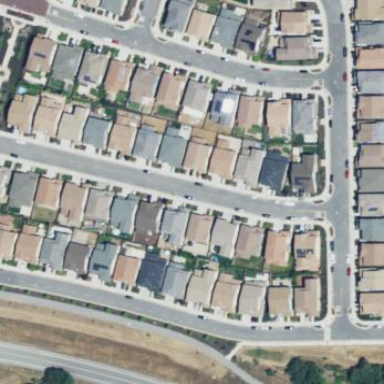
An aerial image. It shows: Sidewalk.